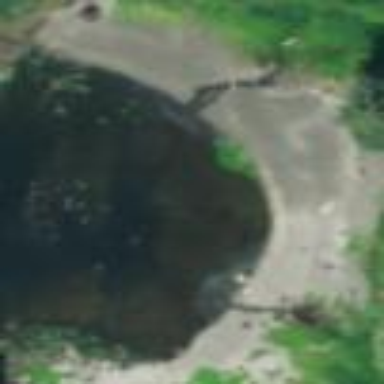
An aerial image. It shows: Beautiful beach with natural surroundings.